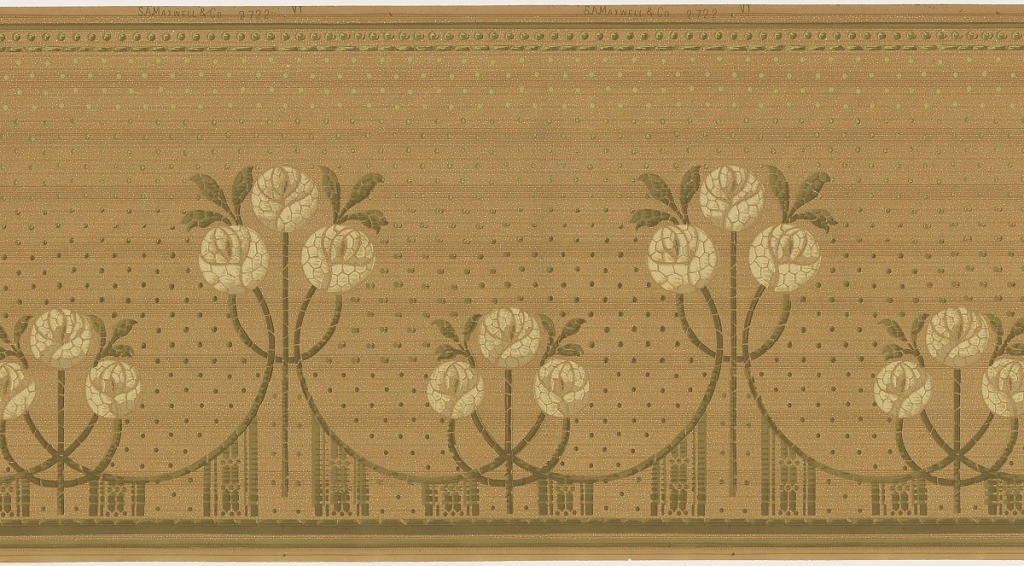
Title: Frieze
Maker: Maxwell & Co., S.A., Chicago, Illinois, USA
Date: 1905–1915
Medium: Machine-printed paper
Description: A repeating design of interconnecting geometric flowers, leaves and stems. Upon a beige tan ground overlaid with a darker brown linear system, interspersed by dots of pale turning into darker green, within complementary borders. Printed in yellow, ocher, tan, beige, olive green, forest green, brown, bronze and white.